Question: In short, I'm trying to achieve a design similar to this:

Where the white boxes are images, and the red brushes are lines of text (the top line would hold a name and underneath their specialty) but using divs has proven to be problematic as I can't get the content to line up in a proper row - I'm not too keen on using a table for something like this due to compatibility problems, so I'm hoping someone on here would be able to assist me in trying to get it to work with divs before I fall back to that.
Below is the code I have so far and a jsfiddle accompaniment.
'''
<div id="design-cast">
<h4>Design</h4>
<div class="member">
<img src="http://i.imgur.com/OBUL7se.jpg" class="img-responsive img-thumbnail" alt="Responsive image" />
<div class="name">Name
<br />Description</div>
</div>
<div class="member">
<img src="http://i.imgur.com/OBUL7se.jpg" class="img-responsive img-thumbnail" alt="Responsive image" />
<div class="name">Name
<br />Description</div>
</div>
<div class="member">
<img src="http://i.imgur.com/zmPeyso.png" class="img-responsive img-thumbnail" alt="Responsive image" />
<div class="name">Name
<br />Description</div>
</div>
</div>
'''
CSS
'''
.member {
display: inline;
}
.name {
display: inline;
}
.member img {
width: 13%;
display: block;
}
'''
<URL>
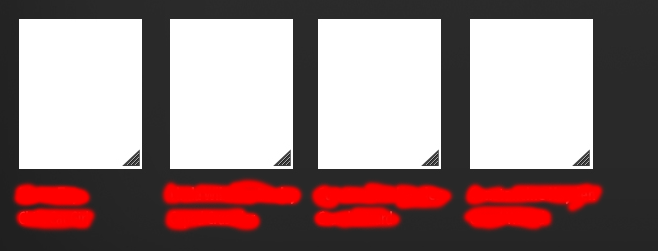
Answer: Set a width on the '.member' elements, and 'float' them.
<URL> - it works responsively.
Notice, as pointed out in the comments, this also aligns the text at the bottom if the images are of differing demensions.
'''
#design-cast {
position: relative;
overflow: hidden;
}
.member {
float: left;
width: 31%;
margin: 1% 1% 45px 1%;
}
.name {
position: absolute;
bottom: 0px;
}
.member img {
width: 100%;
display: block;
}
'''